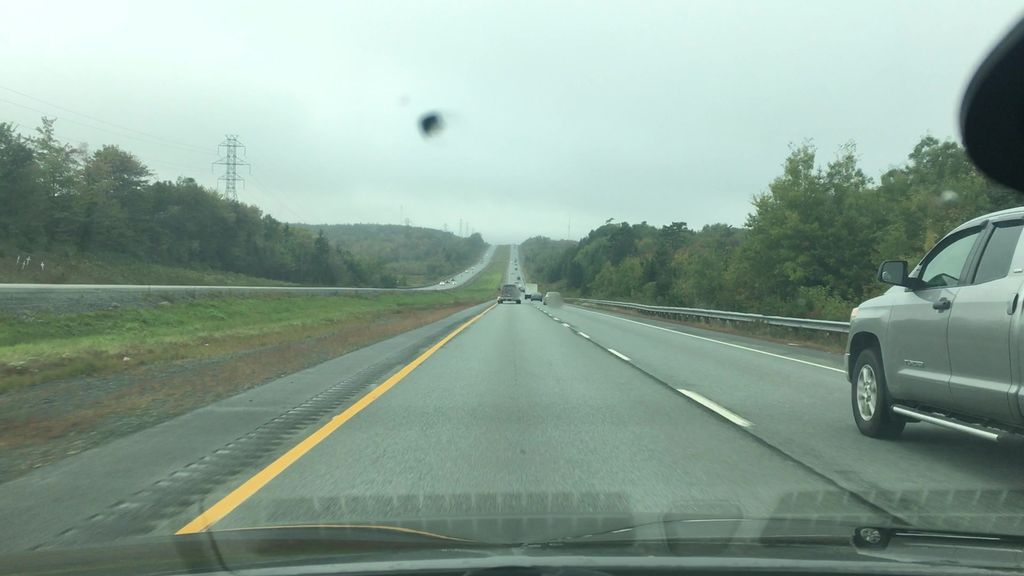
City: halifax